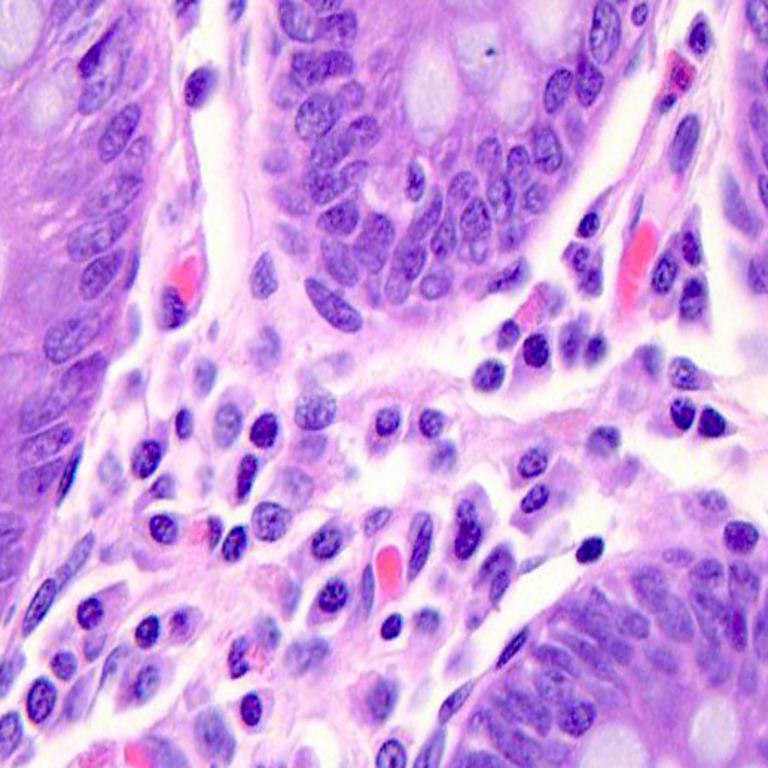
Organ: colon
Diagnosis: benign